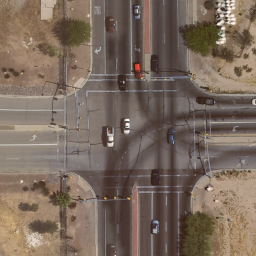
Label: intersection